Aerial crown-view tile of a tropical tree (Barro Colorado Island, Panama), acquired 20250512:
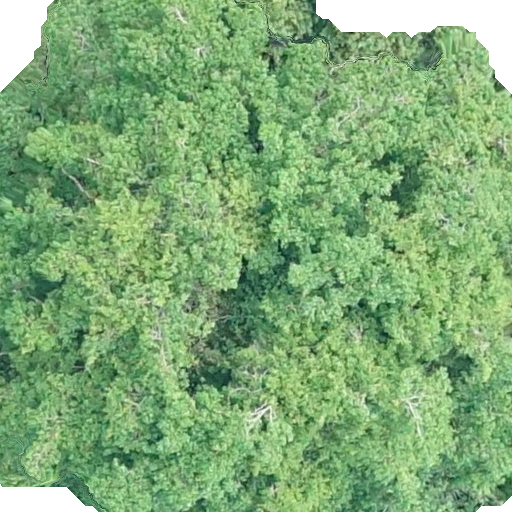
Species: Hura crepitans
GBIF accepted scientific name: Hura crepitans
Crown area: 464.433 m²